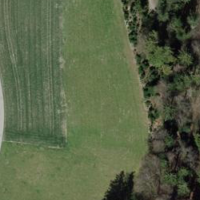
EUNIS habitat code: 41
Species observed at this site:
Lamium galeobdolon